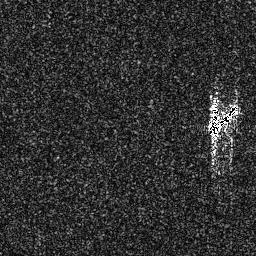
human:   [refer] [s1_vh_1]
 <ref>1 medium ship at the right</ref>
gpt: <box>[[80, 36, 93, 54, 0]]</box>